Field crop: maize
Growth stage: 2
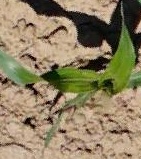
Species: maize